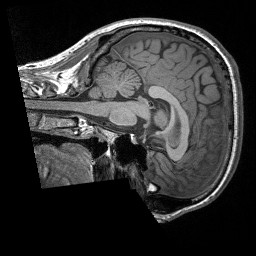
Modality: T1w
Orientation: sagittal
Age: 31
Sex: male
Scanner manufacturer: siemens
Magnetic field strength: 3 T
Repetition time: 1.9 s
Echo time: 0.00252 s